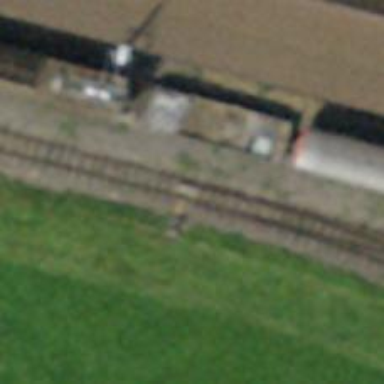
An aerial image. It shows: Railway switch.